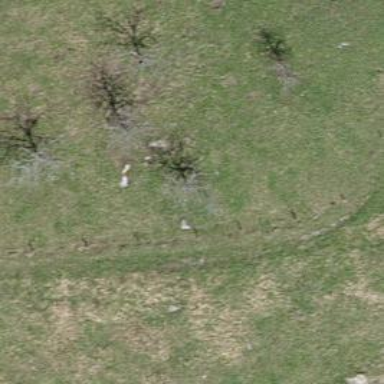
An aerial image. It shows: Single tag "natural: tree."